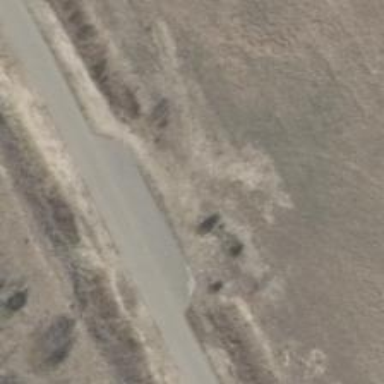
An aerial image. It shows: Passing place on the road.